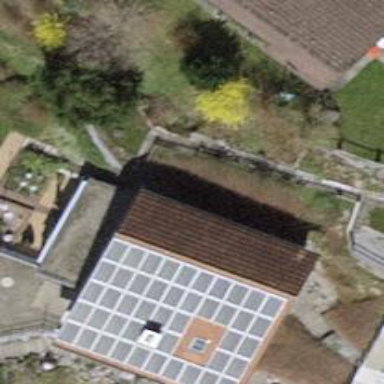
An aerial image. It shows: Solar power generator with photovoltaic panels.